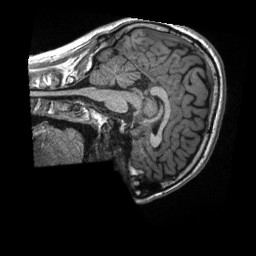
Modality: T1w
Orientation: sagittal
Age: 33
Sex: male
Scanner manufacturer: siemens
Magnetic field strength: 3 T
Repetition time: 2.3 s
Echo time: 0.00288 s